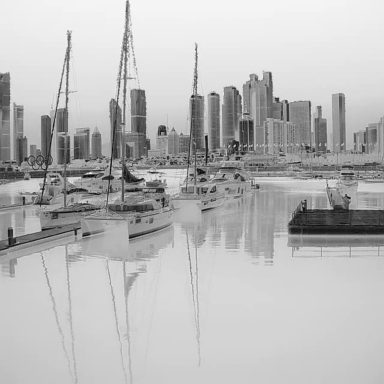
There are nine objects shown in the infrared image, including six canoes, and three sailboats.